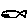
Label: fish